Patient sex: M
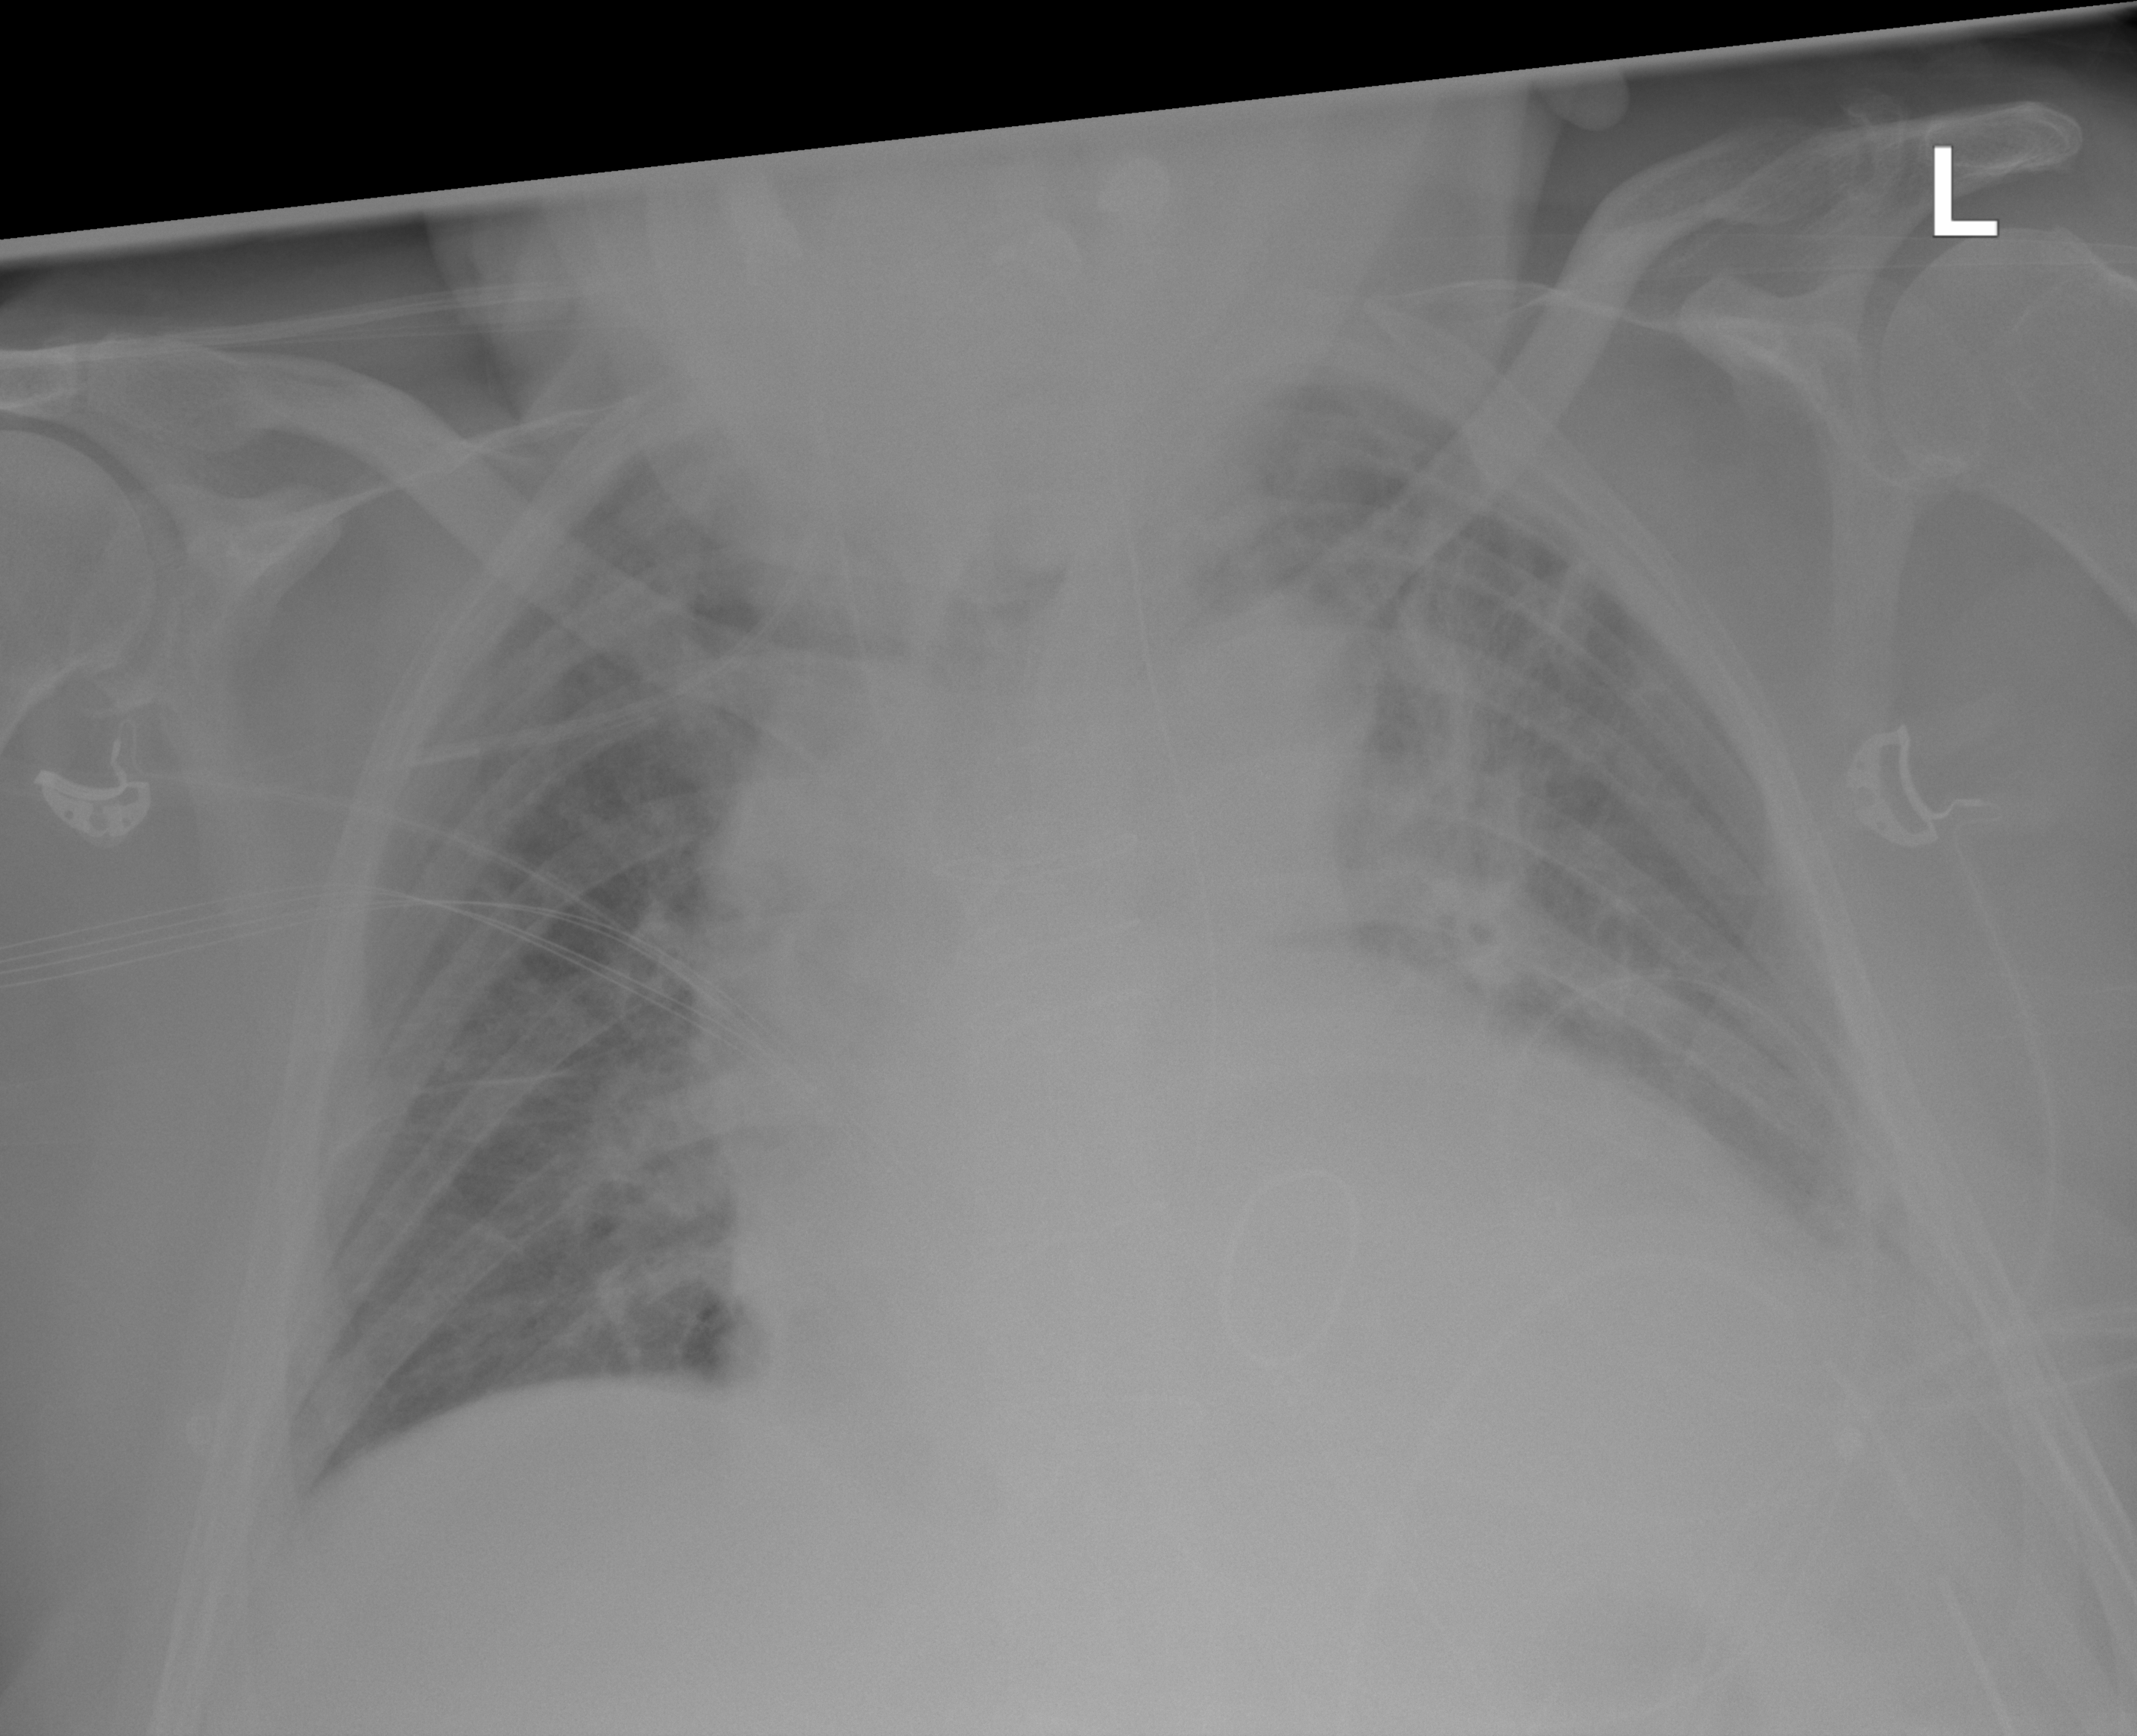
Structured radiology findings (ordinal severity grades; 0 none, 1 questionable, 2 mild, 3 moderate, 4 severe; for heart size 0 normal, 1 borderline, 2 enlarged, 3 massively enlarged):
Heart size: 2
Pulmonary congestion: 3
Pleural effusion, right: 2
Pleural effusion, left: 3
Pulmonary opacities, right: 2
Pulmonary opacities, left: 2
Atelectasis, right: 0
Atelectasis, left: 2